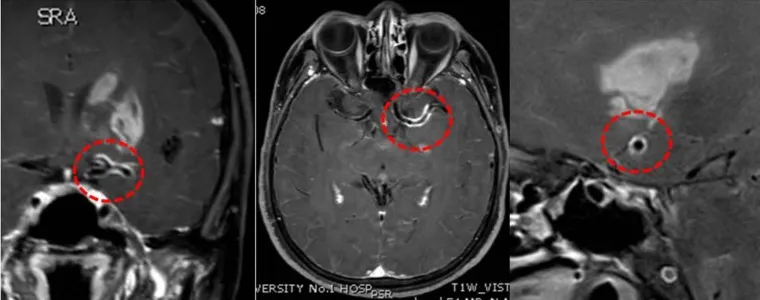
High-resolution magnetic resonance imaging. Concentric enhancement in the left middle cerebral artery and anterior cerebral artery. Red circles suggest vessel wall enhancement.
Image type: radiology (mri)